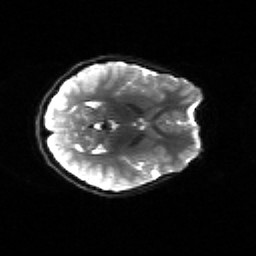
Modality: sbref
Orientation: axial
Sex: female
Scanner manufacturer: siemens
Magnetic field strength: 3 T
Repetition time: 5 s
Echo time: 0.071 s